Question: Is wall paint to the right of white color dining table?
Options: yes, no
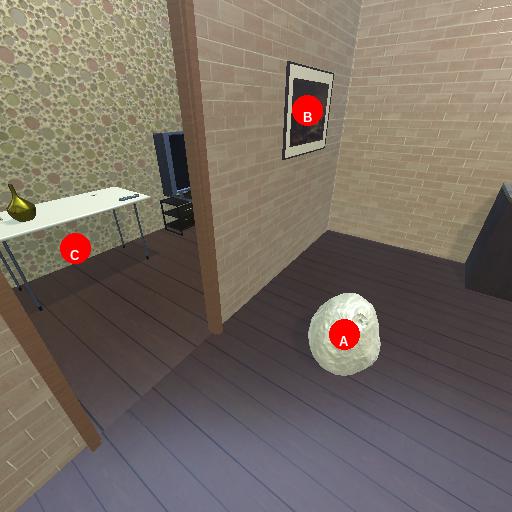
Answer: yes